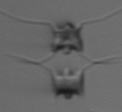
Label: Chaetoceros_didymus